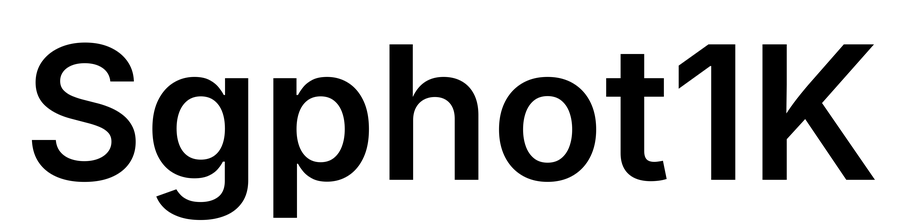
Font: Inter_SemiBold